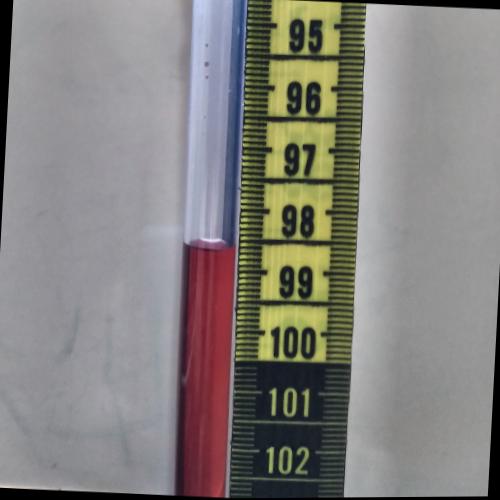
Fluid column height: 98.6 cm